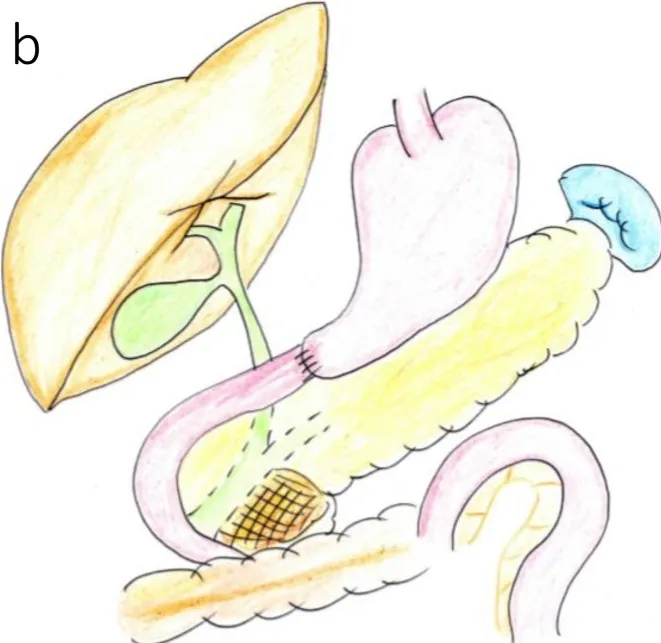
Intraoperative findings for the patient in case 2. . B. The excision range is demarcated by the red line, and the gastrojejunal anastomosis was resected.
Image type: radiology (x_ray)